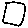
Label: square